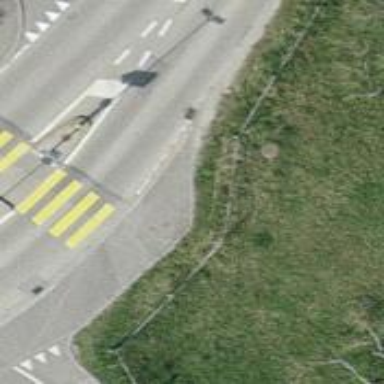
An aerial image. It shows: Sidewalk with raised island for crossing.